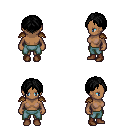
a pixel art fantasy rpg character, female body template, human, dark skin, leather shoulder armor, teal pants, black parted hairstyle, brown shoes, four views (front, back, left, right), 2x2 character sprite sheet, small pixel art, hard edges, no anti-aliasing